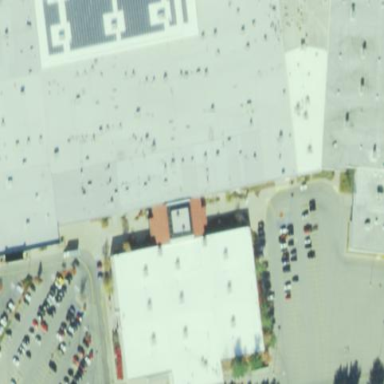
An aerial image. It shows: Mall building.